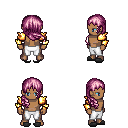
a pixel art fantasy rpg character, male body template, human, dark skin, gold arm armor, white pants, pink right-swept hairstyle, gray slippers, four views (front, back, left, right), 2x2 character sprite sheet, small pixel art, hard edges, no anti-aliasing